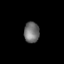
Tissue: skin
Cell type: Epithelial cells
Senescence score: 0.2757
Nuclear area (px): 312
Mean DAPI intensity: 112.372